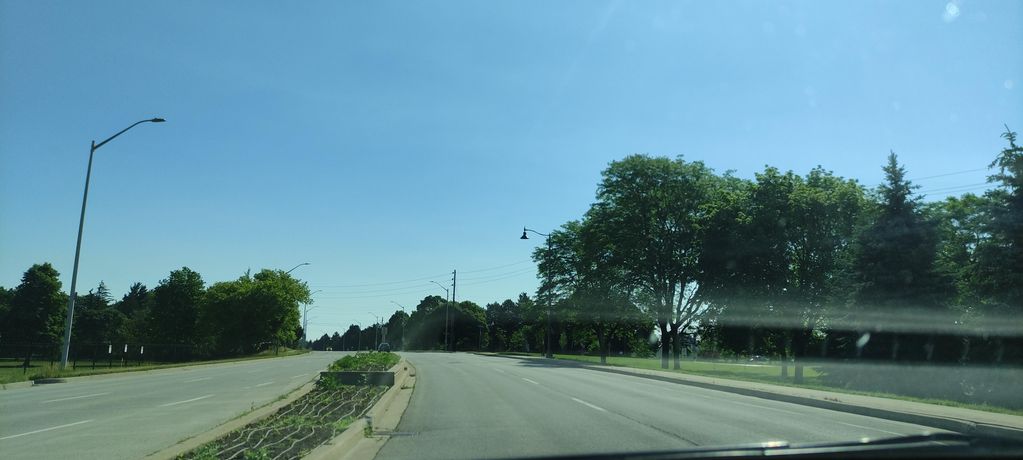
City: hamilton